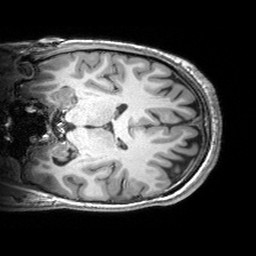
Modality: T1w
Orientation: coronal
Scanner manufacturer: siemens
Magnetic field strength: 3 T
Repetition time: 2.53 s
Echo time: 0.00299 s